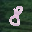
Label: 8